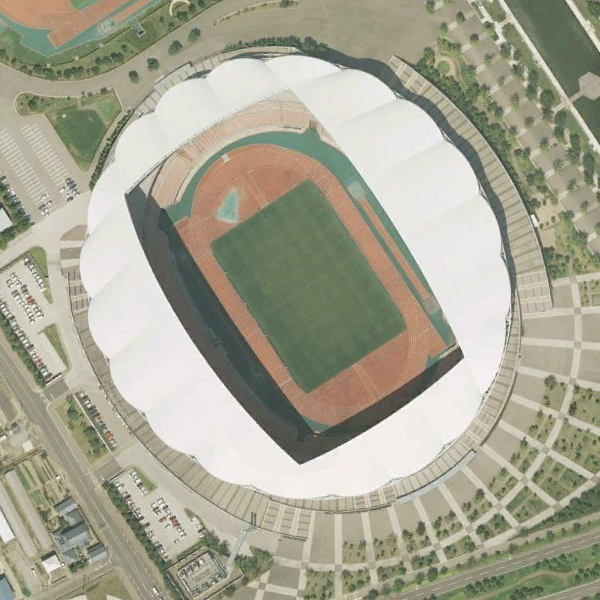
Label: Stadium